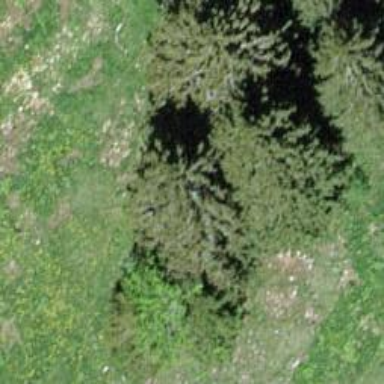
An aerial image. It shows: Needle-leaved tree in its natural environment.